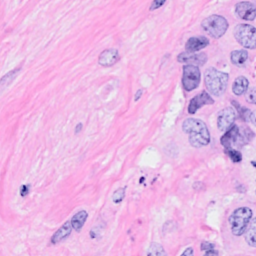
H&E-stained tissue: Breast